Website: walmart
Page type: customer-info-address
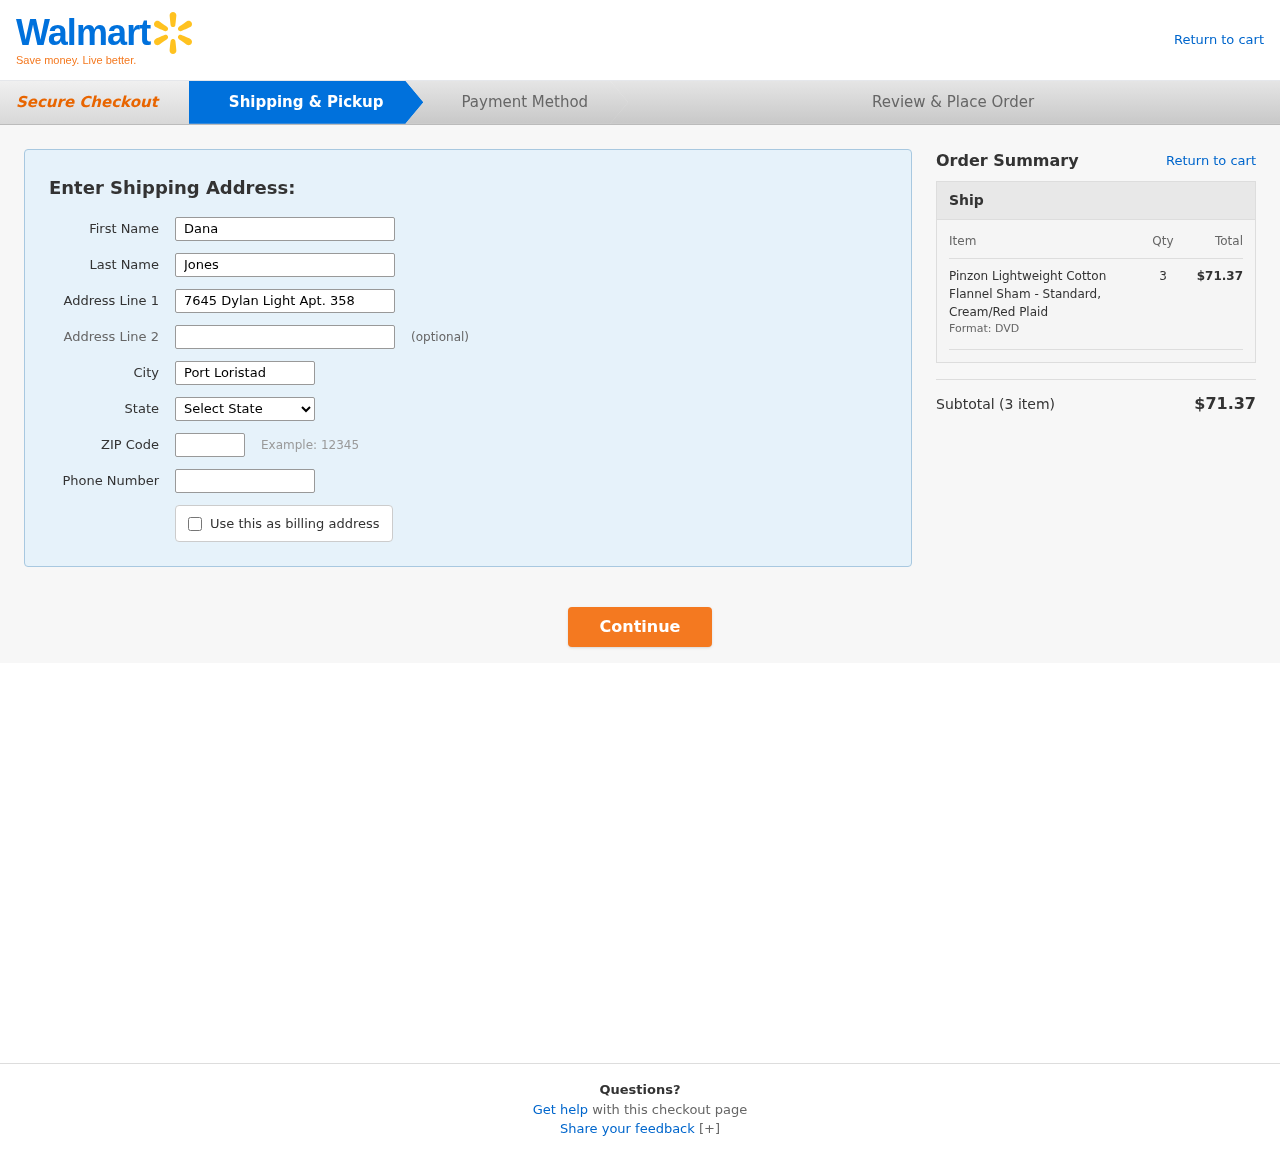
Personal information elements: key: PII_CITY
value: Port Loristad
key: PII_FIRSTNAME
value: Dana
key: PII_LASTNAME
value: Jones
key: PII_PHONE
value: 4845922145
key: PII_POSTCODE
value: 74482
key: PII_STATE
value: Indiana
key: PII_STREET
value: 7645 Dylan Light Apt. 358
Product elements: key: PRODUCT1_NAME
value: Pinzon Lightweight Cotton Flannel Sham - Standard, Cream/Red Plaid
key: PRODUCT1_QUANTITY
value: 3
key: PRODUCT1_LINE_TOTAL
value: $71.37
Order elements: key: ORDER_NUM_ITEMS
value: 3
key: ORDER_SUBTOTAL
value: $71.37